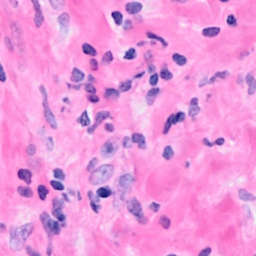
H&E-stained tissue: Breast